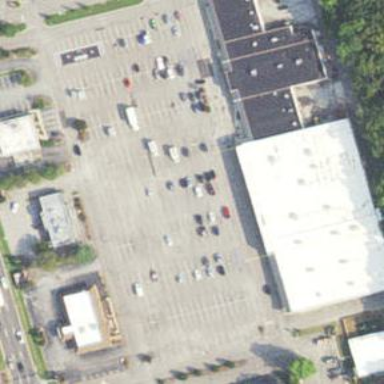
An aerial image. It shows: Commercial building.